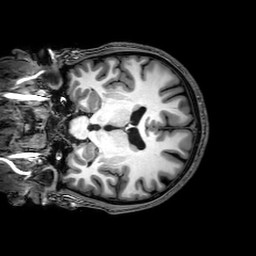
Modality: T1w
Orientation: coronal
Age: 24
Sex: male
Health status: healthy
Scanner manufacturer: philips
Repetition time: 0.008356 s
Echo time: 0.00384 s